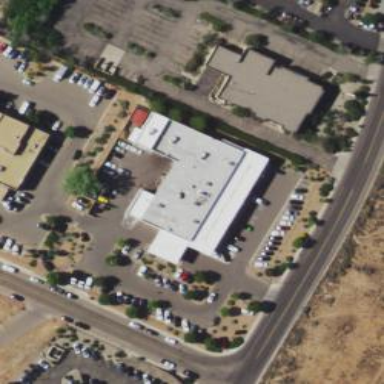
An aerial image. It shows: Building housing car shop.